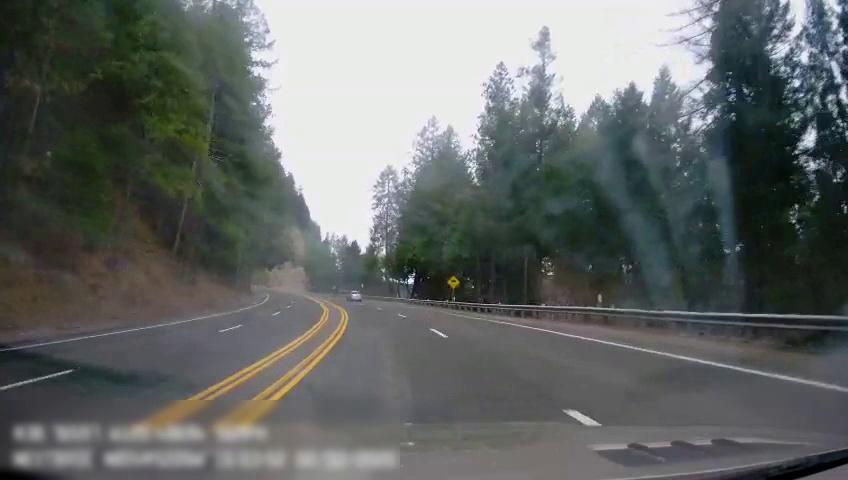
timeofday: Day
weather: Cloudy
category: Drivable Space
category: Vehicles | Car
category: Lanes | Alternate Lane
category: Lanes | Alternate Lane
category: Lanes | Alternate Lane
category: Lanes | Current Lane
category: Lanes | Current Lane
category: Lanes | Alternate Lane
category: Traffic | Signs